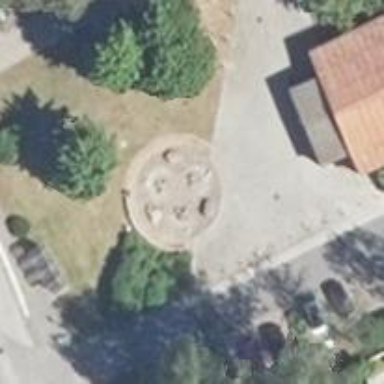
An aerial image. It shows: Fountain.